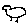
Label: bird